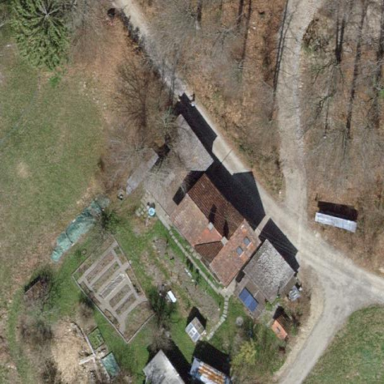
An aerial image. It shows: Detached building.